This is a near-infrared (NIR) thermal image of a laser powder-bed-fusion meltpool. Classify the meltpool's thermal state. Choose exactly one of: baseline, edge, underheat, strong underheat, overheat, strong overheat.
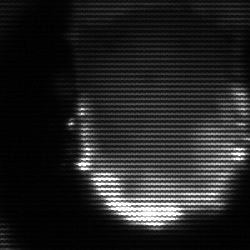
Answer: baseline